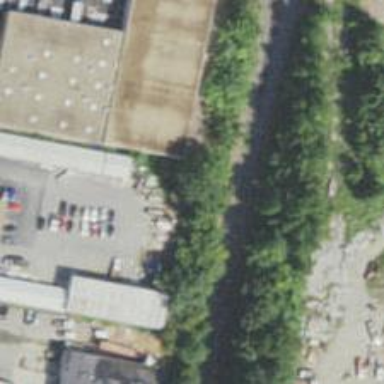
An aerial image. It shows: Rail spur service.